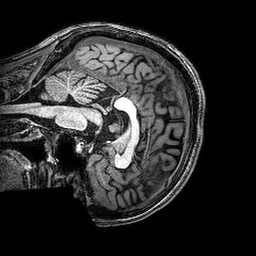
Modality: T1w
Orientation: sagittal
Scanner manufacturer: philips
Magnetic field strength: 3 T
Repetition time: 0.008264 s
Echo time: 0.0038 s